Question: I'm trying introduce a 'UIPageViewController' into my application, tutorials use:
'''
func pageViewController(pageViewController: UIPageViewController, viewControllerAfterViewController viewController: UIViewController) -> UIViewController? {
//Code
return viewControllerAtIndex(index)
}
'''
But I can't put 'viewControllerAtIndex(index)'

What is the problem ?
Thanks
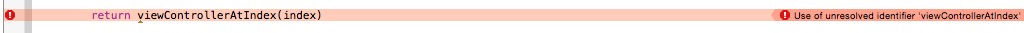
Answer: You are trying to call function called 'viewControllerAtIndex' (implicitly on 'self', or as a global function). But there is no such function. Hence the error message.